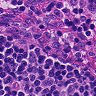
Metastatic tissue present: no